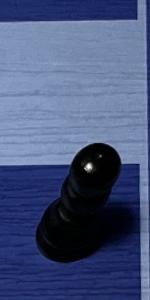
Label: Pawn_Black